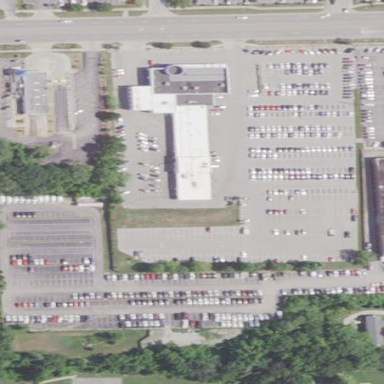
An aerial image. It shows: Building housing car shop.